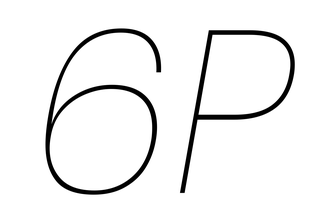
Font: Poppins-ThinItalic